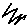
Label: zigzag